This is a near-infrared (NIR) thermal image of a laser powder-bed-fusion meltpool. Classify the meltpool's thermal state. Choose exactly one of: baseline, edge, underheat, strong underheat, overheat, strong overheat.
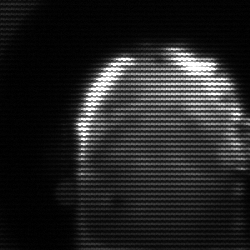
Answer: baseline